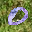
Label: 0